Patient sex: M
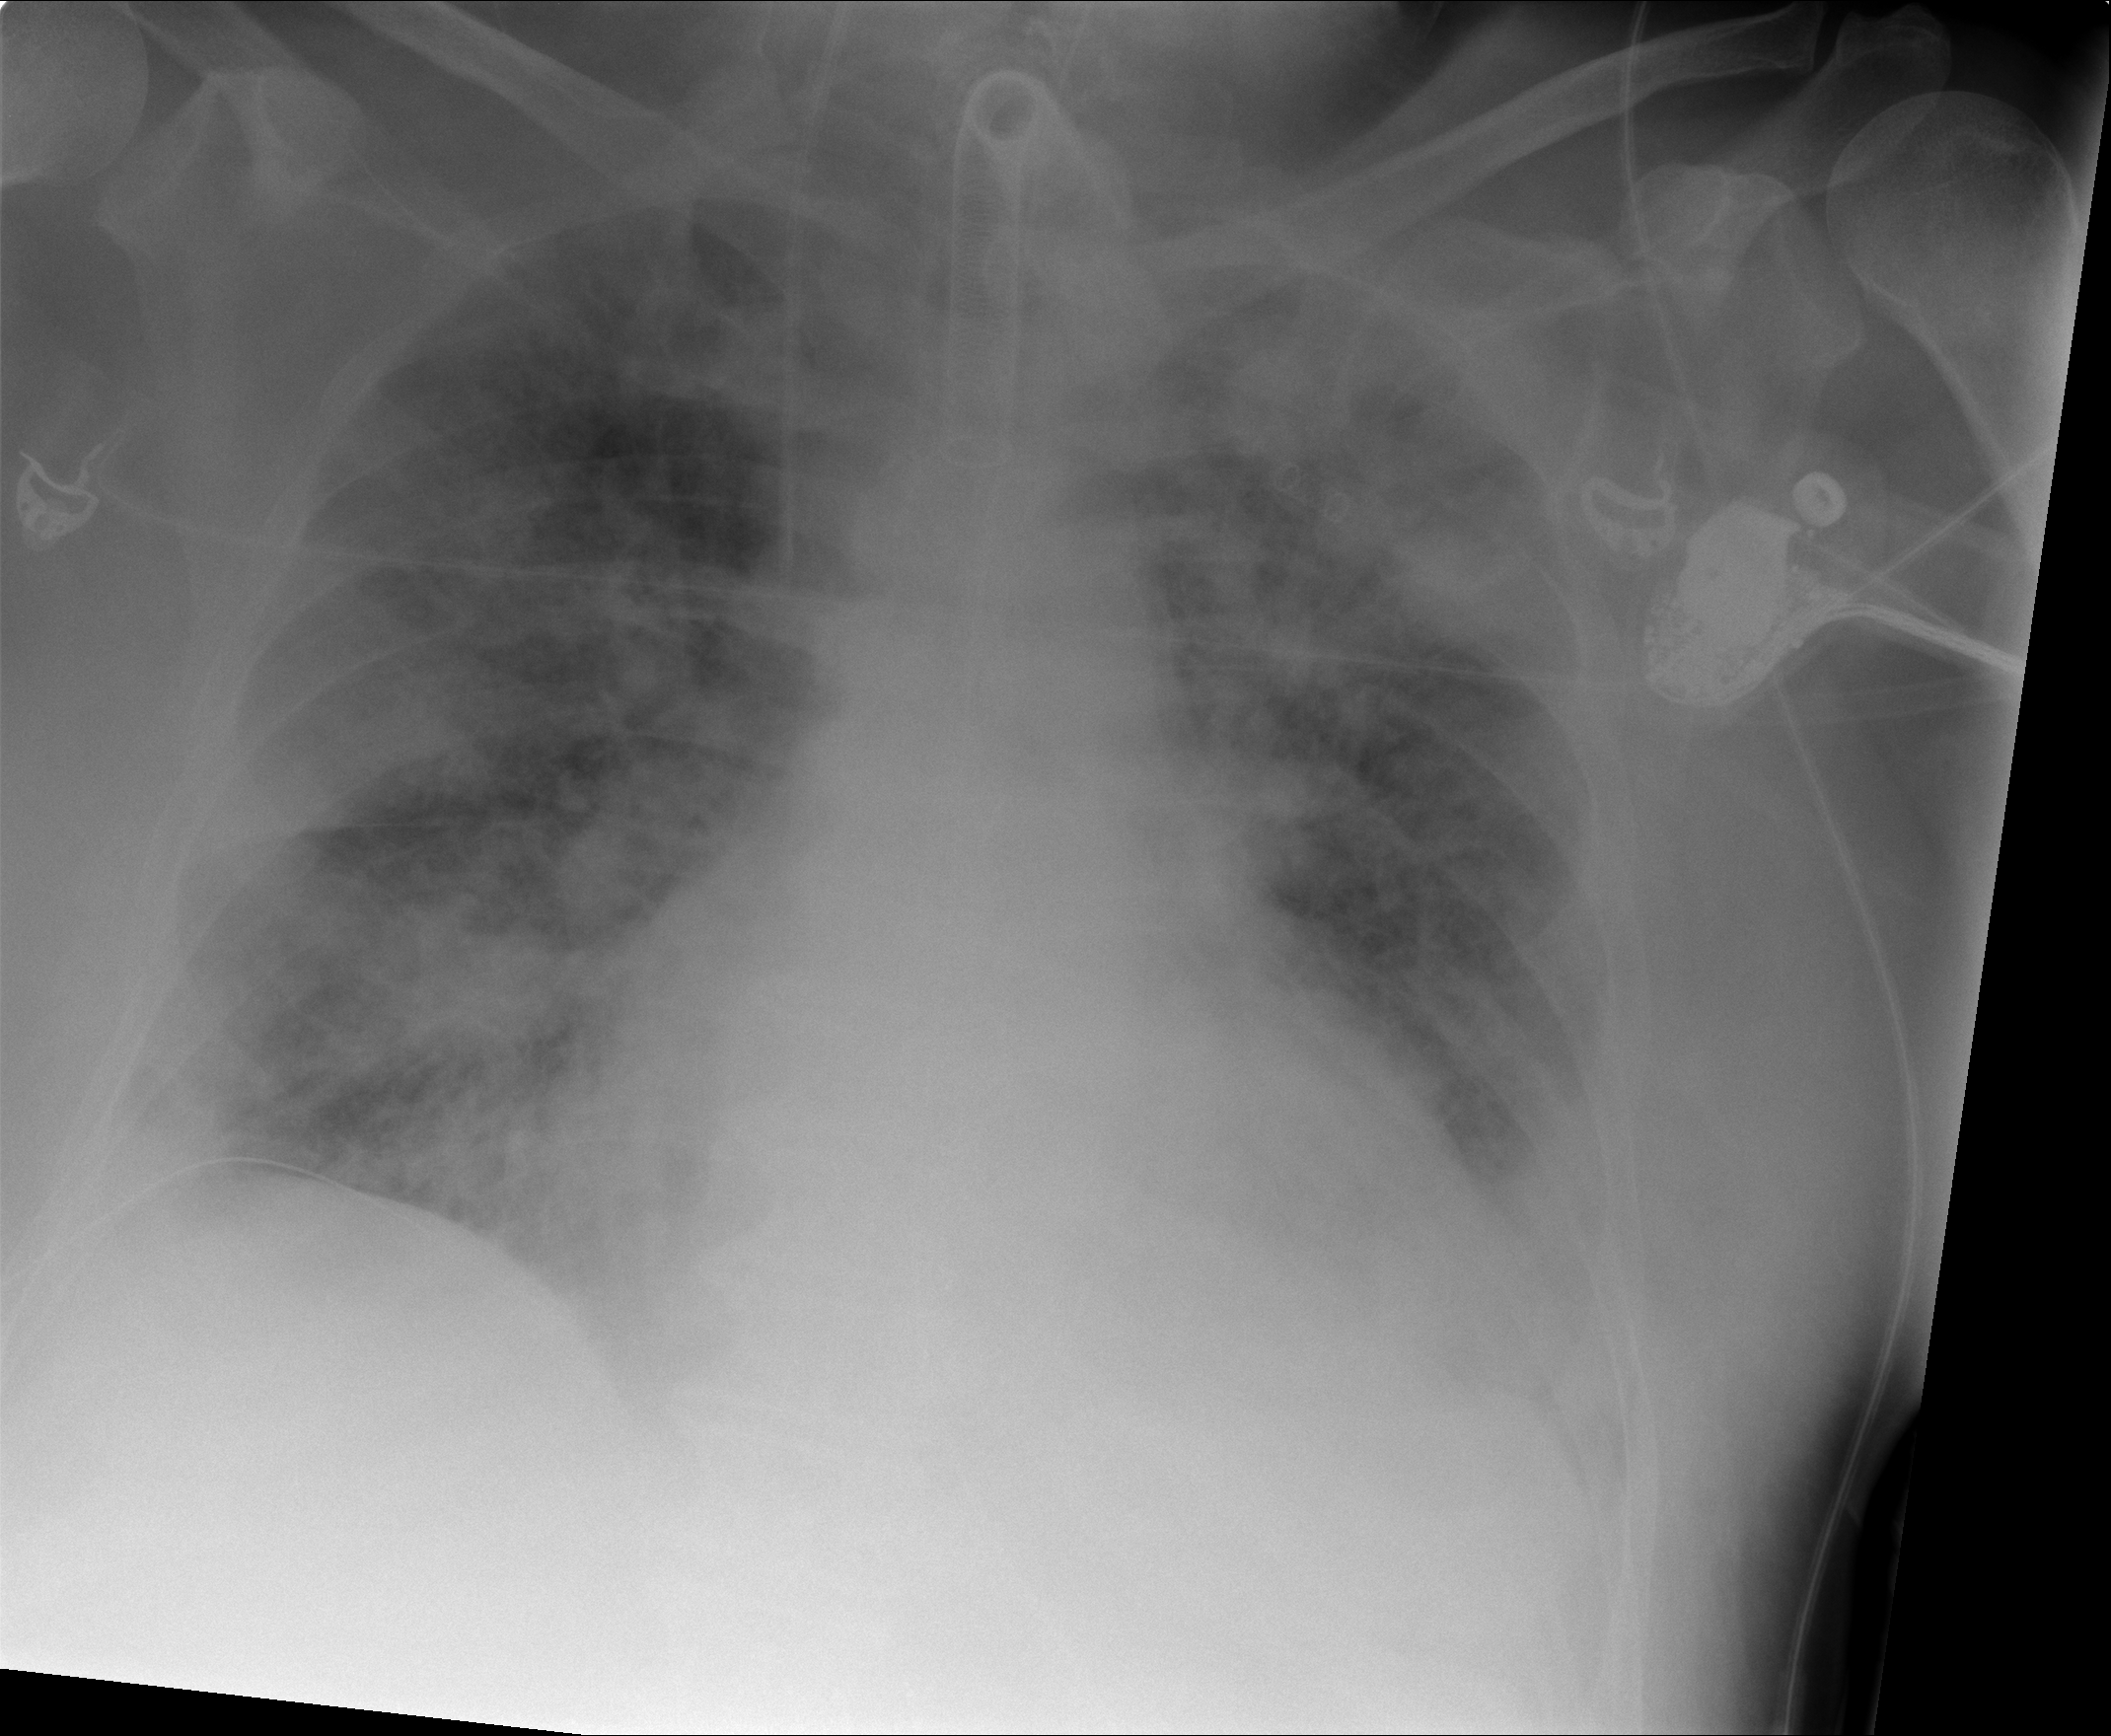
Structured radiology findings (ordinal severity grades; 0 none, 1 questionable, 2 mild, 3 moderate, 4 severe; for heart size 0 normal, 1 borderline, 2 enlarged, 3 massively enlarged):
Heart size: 2
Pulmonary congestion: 2
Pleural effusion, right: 2
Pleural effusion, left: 2
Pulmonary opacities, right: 2
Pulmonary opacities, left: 2
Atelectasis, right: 2
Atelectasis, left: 2